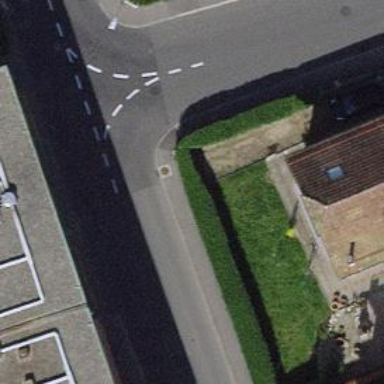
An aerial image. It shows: Marked road crossing.